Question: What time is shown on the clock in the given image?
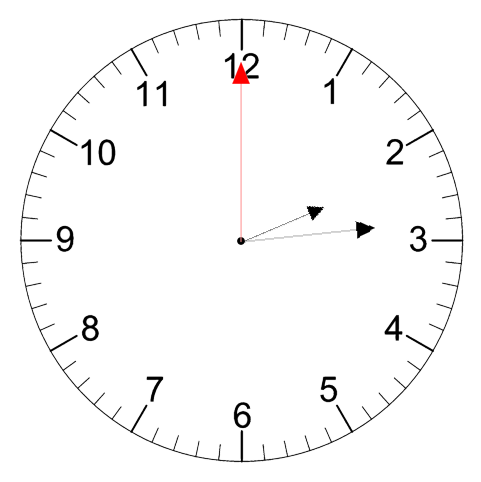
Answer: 02:14:00